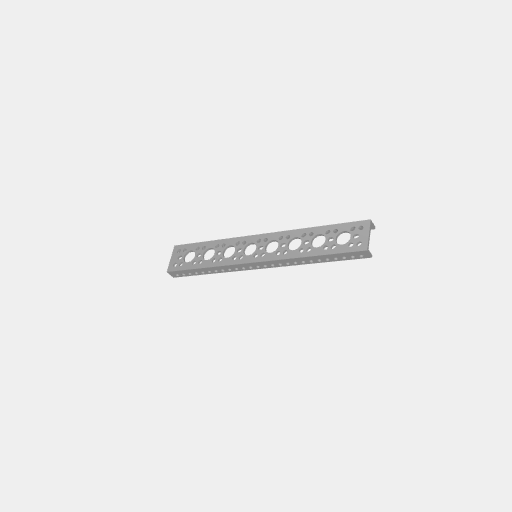
Part: MiniLowSideUChannel8H